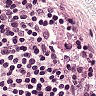
Metastatic tissue present: no